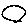
Label: circle